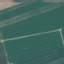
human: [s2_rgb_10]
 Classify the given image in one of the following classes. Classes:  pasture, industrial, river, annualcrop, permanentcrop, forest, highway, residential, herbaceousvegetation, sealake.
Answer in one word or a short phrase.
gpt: AnnualCrop